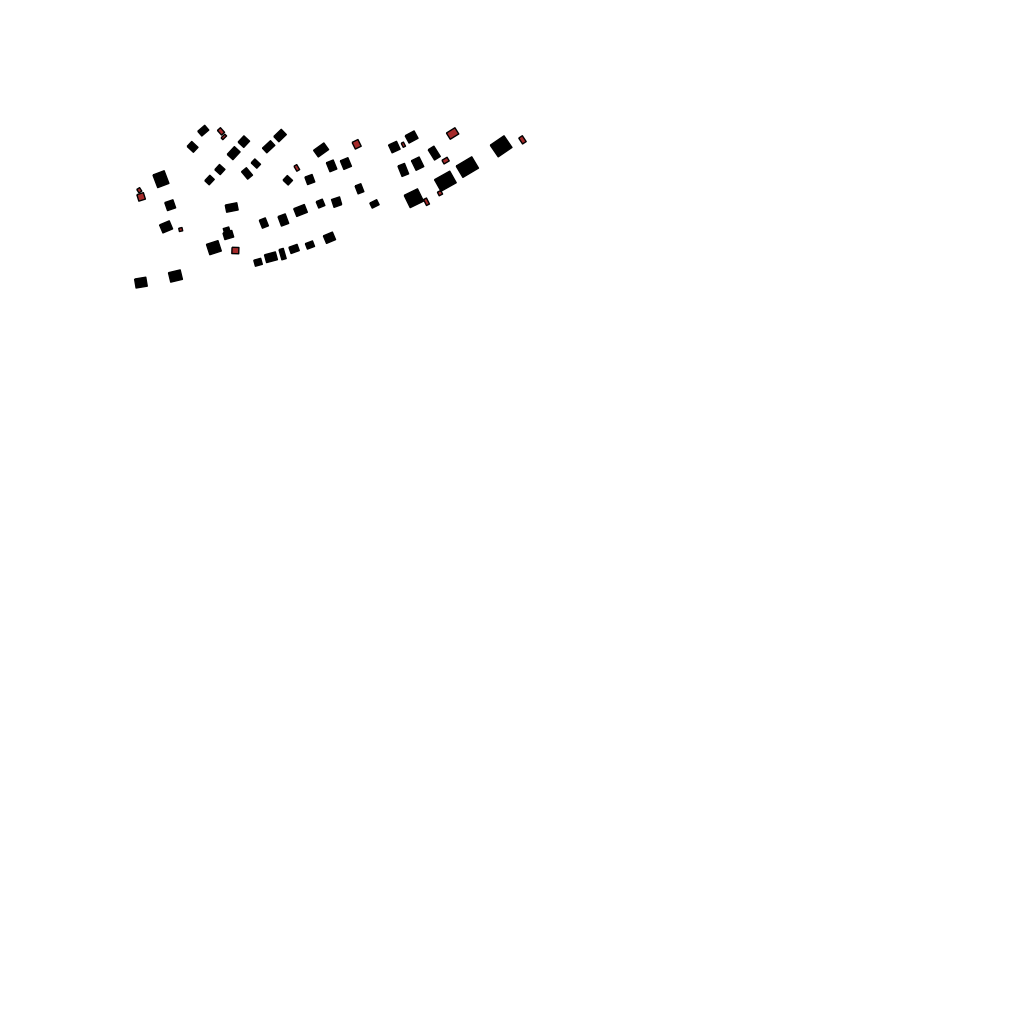
Tags: overhead vector_map, agriculture, industrial, recreation, residential, special, soviet, individual_rise, density_3, Building, Facility, 1.0 km²